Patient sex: F
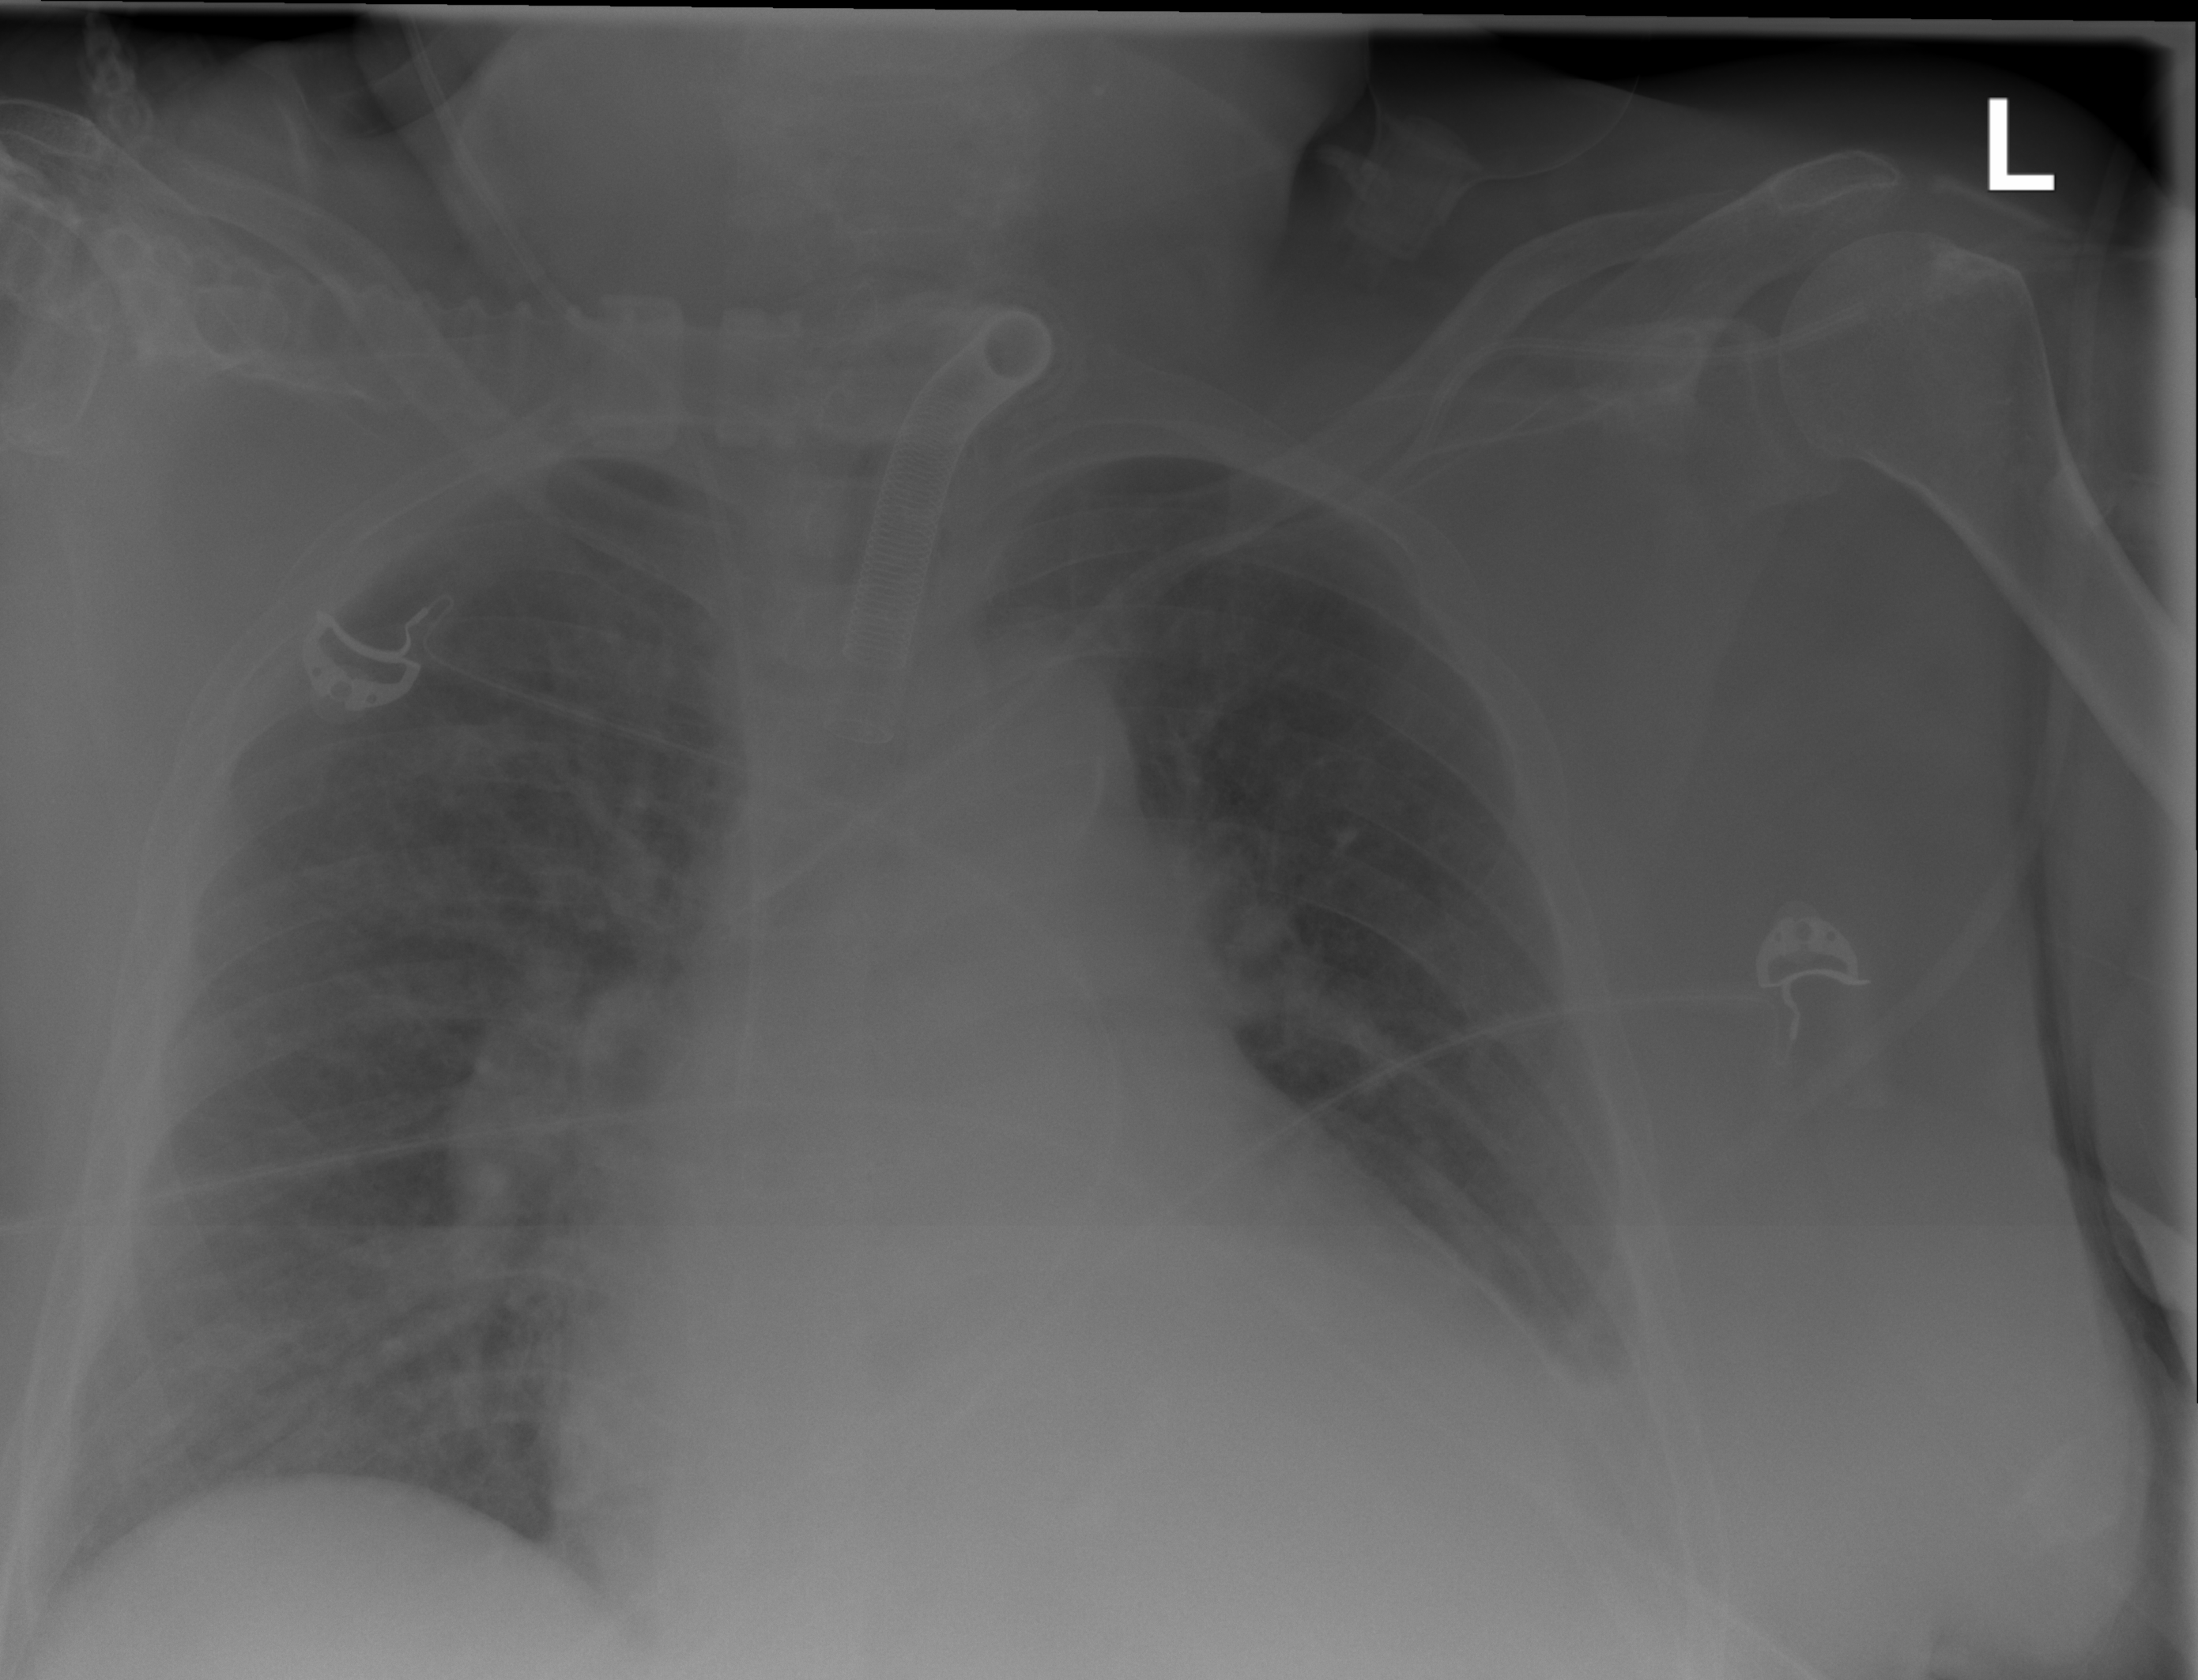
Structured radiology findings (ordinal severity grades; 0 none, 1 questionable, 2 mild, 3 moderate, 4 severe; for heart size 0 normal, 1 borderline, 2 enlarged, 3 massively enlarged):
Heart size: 2
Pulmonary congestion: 2
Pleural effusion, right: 0
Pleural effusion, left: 2
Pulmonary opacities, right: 2
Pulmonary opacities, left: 2
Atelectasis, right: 0
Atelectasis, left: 2